Question: I'm trying to bake my controllers but I keep getting the following error:

It's making me frightfully sad, has anyone ever come across this?
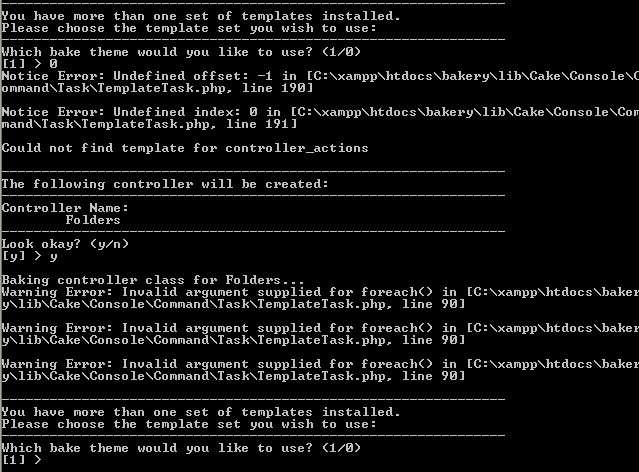
Answer: I think Folders is a protected name for the Folder class, or at least the cause of the issue. You may need to change the name of this to something different.